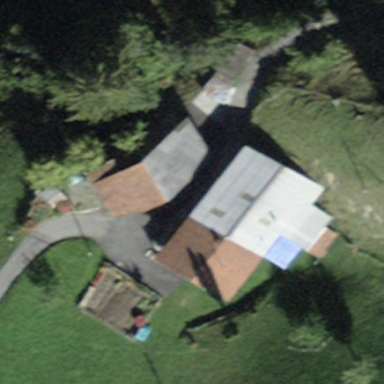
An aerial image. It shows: Farm building.